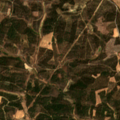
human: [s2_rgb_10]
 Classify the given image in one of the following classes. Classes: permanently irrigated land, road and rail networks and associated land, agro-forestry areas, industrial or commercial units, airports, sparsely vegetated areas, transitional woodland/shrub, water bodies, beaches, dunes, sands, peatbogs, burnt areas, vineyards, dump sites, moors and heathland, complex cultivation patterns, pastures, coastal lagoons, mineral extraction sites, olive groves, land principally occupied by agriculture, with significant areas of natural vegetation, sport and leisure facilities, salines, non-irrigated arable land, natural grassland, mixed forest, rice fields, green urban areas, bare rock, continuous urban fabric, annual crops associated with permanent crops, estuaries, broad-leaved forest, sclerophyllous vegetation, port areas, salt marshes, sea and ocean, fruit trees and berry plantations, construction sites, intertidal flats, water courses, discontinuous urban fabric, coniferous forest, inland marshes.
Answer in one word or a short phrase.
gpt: land principally occupied by agriculture, with significant areas of natural vegetation, coniferous forest, mixed forest, transitional woodland/shrub